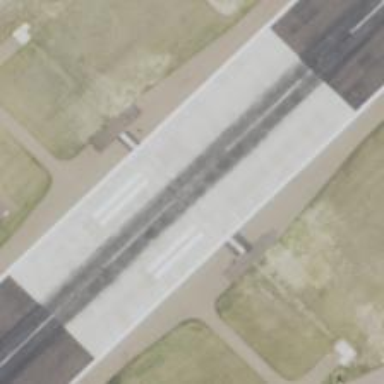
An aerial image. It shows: Airport with arresting gear.